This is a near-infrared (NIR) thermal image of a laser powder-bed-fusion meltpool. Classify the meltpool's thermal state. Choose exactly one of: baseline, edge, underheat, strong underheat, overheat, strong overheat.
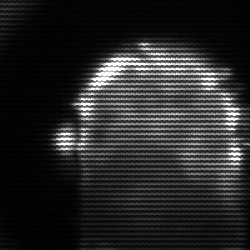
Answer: strong underheat